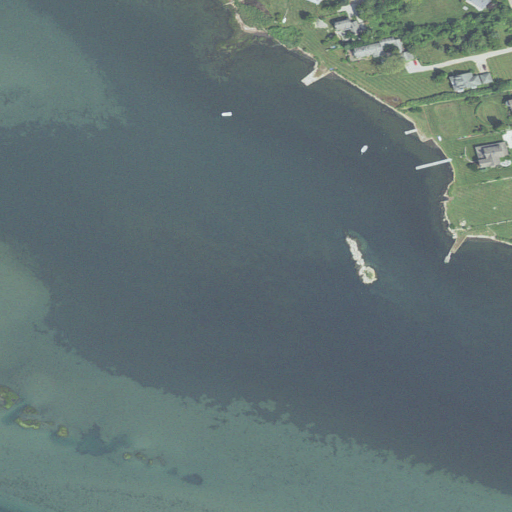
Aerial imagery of island in Massachusetts named Jug Rock containing open water, low intensity development, medium intensity development, herbaceous wetlands, open development, and barren land